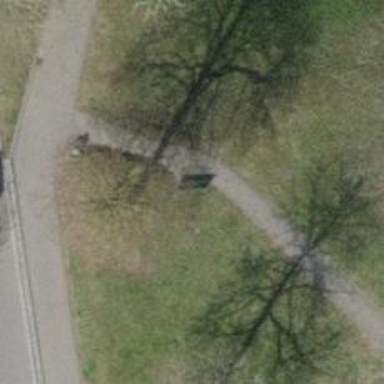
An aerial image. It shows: Bench.